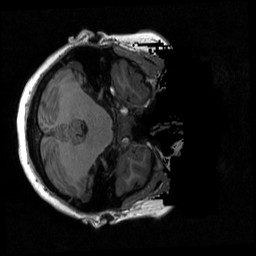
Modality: T1w
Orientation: axial
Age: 22
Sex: female
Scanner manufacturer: siemens
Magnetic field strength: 3 T
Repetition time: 2.3 s
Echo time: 0.00298 s